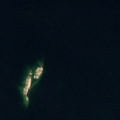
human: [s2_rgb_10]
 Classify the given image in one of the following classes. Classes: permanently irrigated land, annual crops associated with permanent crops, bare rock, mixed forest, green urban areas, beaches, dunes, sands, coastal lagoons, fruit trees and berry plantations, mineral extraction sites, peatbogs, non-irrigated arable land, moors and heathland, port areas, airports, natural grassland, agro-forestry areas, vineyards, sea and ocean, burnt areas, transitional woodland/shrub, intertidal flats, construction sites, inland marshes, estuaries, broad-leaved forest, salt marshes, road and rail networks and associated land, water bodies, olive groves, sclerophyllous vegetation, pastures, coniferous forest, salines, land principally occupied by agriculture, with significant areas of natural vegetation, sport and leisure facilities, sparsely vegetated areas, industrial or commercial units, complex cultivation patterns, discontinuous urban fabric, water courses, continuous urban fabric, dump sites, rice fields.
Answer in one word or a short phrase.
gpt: sea and ocean